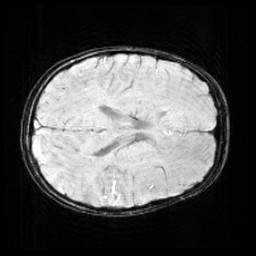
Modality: SWI
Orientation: axial
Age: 11
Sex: male
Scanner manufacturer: siemens
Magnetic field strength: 3 T
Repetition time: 0.027 s
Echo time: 0.02 s